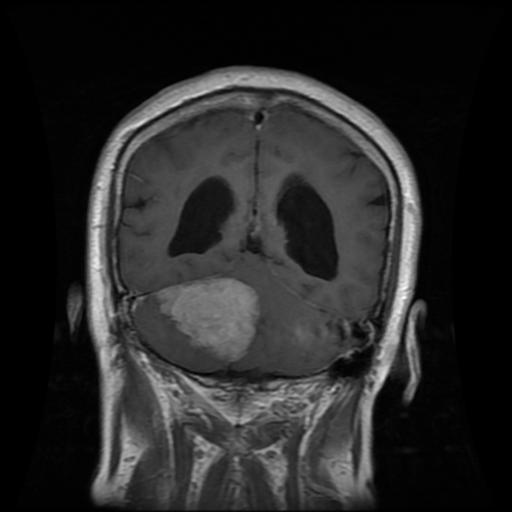
Label: meningioma